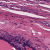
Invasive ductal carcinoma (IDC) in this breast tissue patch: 0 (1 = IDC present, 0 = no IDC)